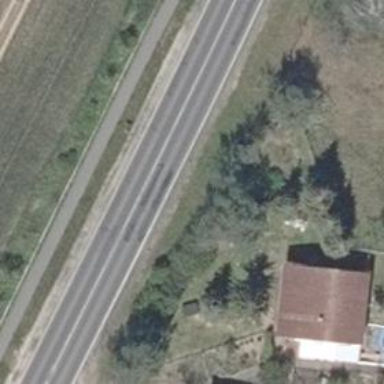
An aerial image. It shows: Secondary road with asphalt surface.